Question: I configured a remote python interpreter for PyCharm and connected with SSH credentials. The whole setup works fine, except when I try to import any python library which uses Qt, such as pandas or matplotlib.
I put a screenshot of the remote python console with this error. When I separately ssh into the remote system the same import commands work fine.

I am using Anaconda on the remote server to install all python libraries. I checked the pyqt is installed too.
Can anyone help me figure this out?
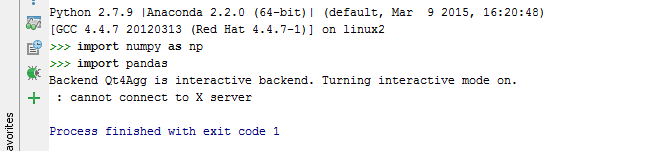
Answer: what worked is, I installed a GUI in the remote system. Then installed vnc and configured it by running vncserver. Which gives a display number, say 5.0. I then put the environment variable in PyCharm to DISPLAY=:5.0 in the project settings. That worked, and any plot command goes to that display, which I can view with vnc client.
There is still an error: Xlib: extension "RANDR" missing on display ":5.0" But as mentioned by @Hamish Moffatt, it can be ignored.